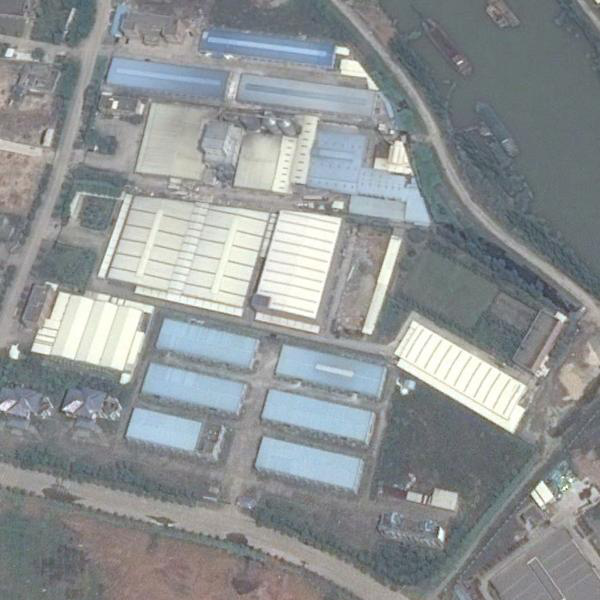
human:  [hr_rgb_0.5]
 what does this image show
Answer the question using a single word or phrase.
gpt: industrial